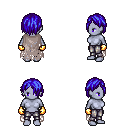
a pixel art fantasy rpg character, female body template, dark elf, purple skin, gray tattered cape, metal pants, blue bangs hairstyle, gold gloves, four views (front, back, left, right), 2x2 character sprite sheet, small pixel art, hard edges, no anti-aliasing